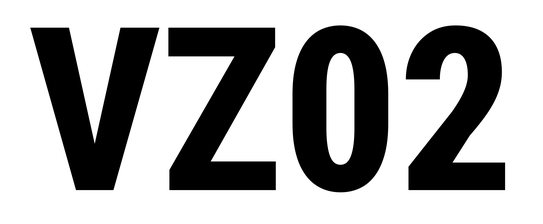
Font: Roboto_Condensed_ExtraBold